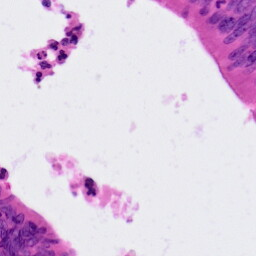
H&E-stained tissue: Colon